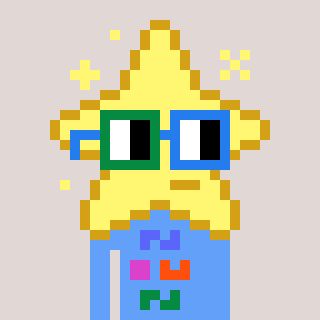
a pixel art character with square green and blue glasses, a star-shaped head and a blue-colored body on a warm background